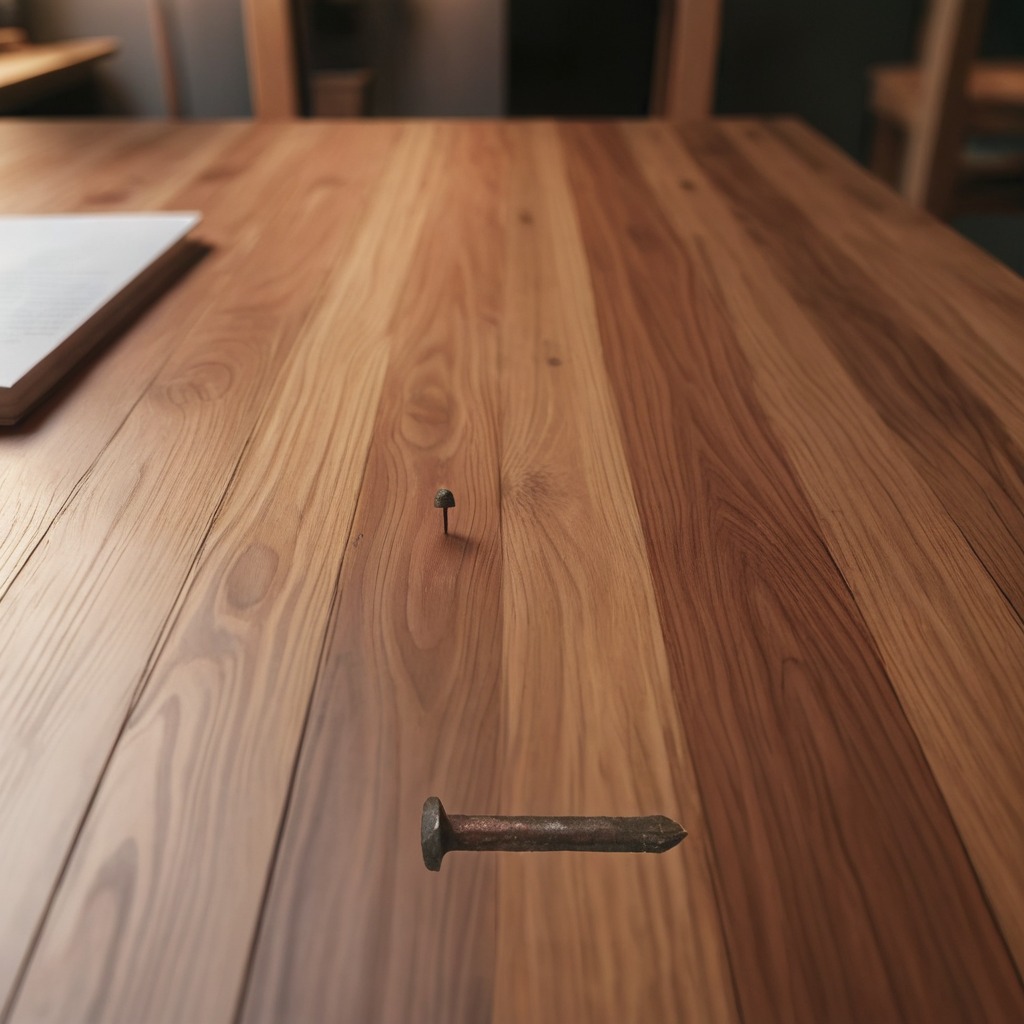
A nail is lying on a wooden table in a carpentry studio.